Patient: sex F, age 59
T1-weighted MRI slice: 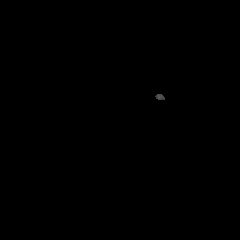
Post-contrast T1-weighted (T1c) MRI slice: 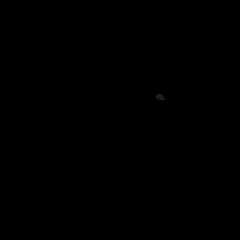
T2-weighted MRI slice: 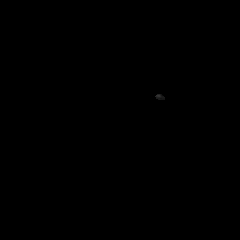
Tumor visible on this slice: no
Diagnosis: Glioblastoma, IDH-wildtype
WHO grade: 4